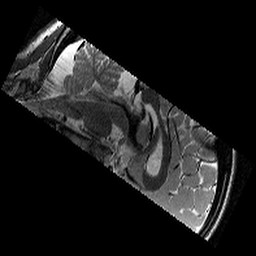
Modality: T2w
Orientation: sagittal
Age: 11
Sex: male
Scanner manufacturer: siemens
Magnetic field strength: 3 T
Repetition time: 9.23 s
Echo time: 0.067 s